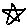
Label: star